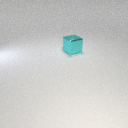
large cyan metal cube